Interaction volume radius: 10 \u00c5
Interaction volume height: 15 \u00c5
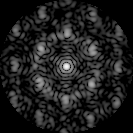
Disorder parameter: 0.5682